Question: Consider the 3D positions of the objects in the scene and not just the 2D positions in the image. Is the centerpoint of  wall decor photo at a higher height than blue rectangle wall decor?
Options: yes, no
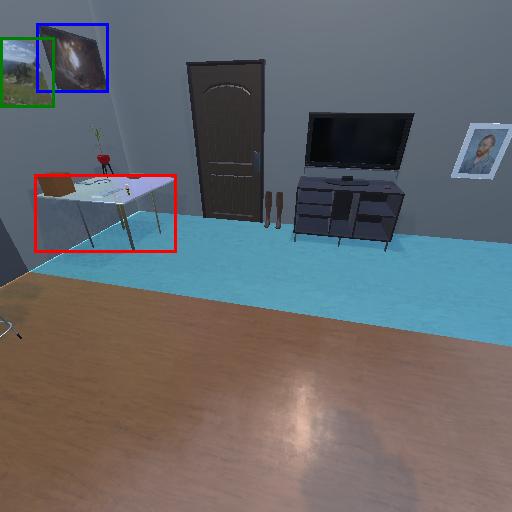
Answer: yes